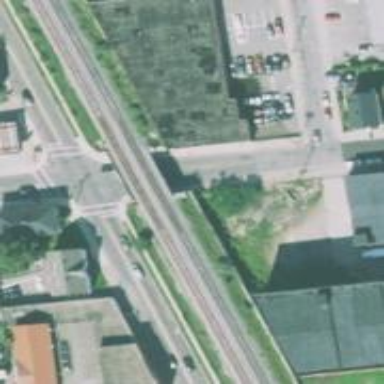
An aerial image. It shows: Bridge over railway line.